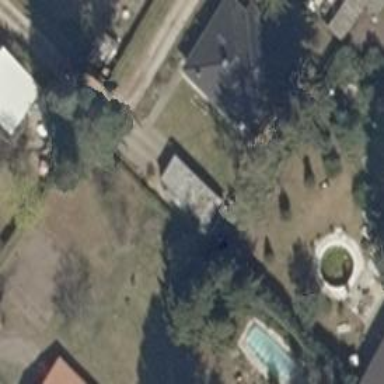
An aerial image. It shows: House with hipped roof.